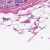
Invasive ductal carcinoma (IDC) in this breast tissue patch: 0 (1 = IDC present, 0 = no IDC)